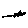
Label: star